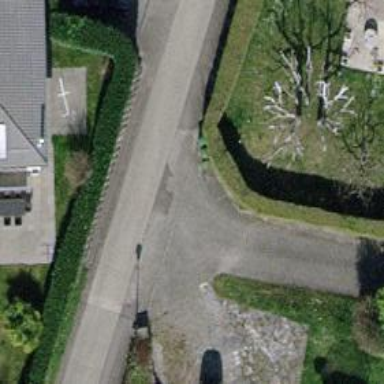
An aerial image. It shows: Hedge acting as barrier.